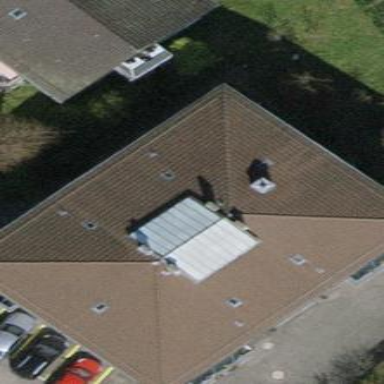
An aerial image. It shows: Apartment building with tile roof.